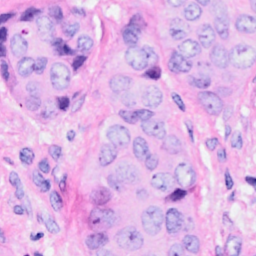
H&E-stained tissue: Breast